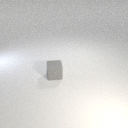
small gray rubber cube